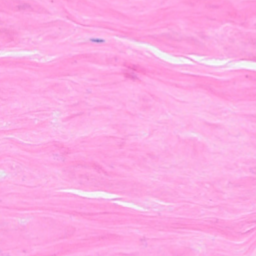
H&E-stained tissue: Breast